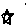
Label: star